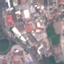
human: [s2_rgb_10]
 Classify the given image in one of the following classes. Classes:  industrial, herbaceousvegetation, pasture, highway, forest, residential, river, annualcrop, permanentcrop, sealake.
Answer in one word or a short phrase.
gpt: Industrial